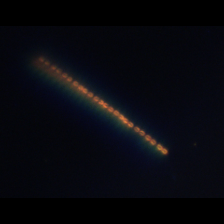
Taxon: Skeletonema
Group: Diatoms